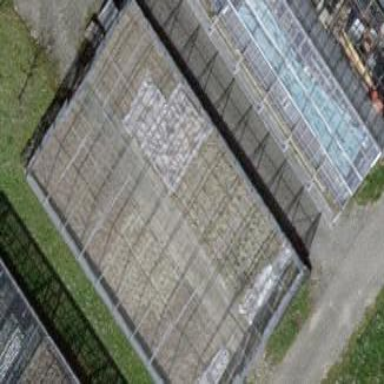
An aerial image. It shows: Greenhouse.